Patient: sex F, age 36
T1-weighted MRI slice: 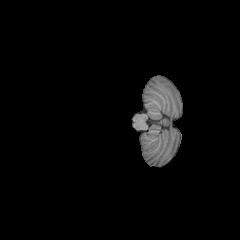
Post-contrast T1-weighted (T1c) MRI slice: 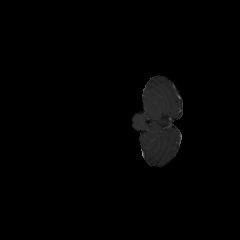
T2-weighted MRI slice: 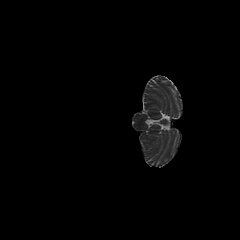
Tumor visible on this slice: no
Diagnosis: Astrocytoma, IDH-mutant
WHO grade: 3